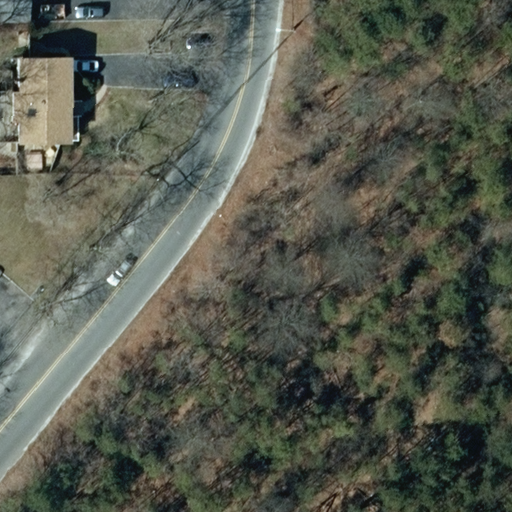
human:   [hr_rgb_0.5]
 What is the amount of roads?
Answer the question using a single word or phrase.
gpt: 1

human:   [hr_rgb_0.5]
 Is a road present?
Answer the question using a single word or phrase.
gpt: yes

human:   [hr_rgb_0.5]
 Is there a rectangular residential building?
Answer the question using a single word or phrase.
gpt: no

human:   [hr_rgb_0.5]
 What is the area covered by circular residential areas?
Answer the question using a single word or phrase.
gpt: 0m2

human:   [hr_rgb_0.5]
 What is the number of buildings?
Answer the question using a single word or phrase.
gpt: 2

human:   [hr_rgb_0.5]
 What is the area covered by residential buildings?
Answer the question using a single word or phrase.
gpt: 222m2

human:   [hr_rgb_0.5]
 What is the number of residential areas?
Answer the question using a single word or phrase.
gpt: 1

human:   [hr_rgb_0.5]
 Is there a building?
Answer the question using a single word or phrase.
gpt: yes

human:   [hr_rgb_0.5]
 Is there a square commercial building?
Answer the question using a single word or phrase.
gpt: no

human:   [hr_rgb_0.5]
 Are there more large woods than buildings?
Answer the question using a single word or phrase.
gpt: no

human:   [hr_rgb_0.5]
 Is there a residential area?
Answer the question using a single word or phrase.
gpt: yes

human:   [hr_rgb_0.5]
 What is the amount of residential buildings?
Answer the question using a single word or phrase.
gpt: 1

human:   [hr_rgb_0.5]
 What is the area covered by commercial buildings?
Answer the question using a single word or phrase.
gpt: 0m2

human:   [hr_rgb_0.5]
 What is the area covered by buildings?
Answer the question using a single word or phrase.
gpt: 241m2

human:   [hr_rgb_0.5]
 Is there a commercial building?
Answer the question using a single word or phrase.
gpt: no

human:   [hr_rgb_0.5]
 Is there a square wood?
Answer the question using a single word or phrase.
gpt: no

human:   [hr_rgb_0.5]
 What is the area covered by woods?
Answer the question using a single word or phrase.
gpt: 6505m2

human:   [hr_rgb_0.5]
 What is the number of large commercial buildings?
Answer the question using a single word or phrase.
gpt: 0

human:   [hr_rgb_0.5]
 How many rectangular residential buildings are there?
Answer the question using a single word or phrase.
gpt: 0

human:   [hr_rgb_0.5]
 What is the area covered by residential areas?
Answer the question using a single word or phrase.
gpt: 4525m2

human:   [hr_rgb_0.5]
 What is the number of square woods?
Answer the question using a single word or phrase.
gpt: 0

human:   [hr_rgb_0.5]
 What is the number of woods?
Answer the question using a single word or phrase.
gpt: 1

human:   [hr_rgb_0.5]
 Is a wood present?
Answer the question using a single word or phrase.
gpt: yes

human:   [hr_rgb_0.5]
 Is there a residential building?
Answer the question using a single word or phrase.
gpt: yes

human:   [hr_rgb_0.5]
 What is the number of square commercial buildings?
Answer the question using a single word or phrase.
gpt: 0

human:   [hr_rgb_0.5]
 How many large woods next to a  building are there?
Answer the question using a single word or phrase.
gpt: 1

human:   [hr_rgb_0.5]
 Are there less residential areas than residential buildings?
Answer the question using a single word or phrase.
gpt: no

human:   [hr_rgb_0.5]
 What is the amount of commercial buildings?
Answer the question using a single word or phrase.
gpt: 0

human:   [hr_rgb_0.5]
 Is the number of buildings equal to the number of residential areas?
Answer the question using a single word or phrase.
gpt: no

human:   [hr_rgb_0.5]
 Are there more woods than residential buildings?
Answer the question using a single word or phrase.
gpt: no

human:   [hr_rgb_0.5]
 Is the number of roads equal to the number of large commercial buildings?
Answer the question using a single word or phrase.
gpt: no

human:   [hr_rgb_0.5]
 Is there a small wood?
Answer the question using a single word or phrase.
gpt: no

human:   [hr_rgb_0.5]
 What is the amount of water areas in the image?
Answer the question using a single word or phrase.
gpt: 0

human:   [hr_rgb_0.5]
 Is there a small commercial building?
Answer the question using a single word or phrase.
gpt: no

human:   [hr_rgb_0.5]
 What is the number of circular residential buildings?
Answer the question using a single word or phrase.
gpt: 0

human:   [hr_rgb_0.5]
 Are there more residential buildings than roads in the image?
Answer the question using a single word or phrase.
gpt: no

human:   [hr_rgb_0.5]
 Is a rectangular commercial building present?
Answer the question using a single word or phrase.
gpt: no

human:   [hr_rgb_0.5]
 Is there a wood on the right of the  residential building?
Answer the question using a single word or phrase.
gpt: yes

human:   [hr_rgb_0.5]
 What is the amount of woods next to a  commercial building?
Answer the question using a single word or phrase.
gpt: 0

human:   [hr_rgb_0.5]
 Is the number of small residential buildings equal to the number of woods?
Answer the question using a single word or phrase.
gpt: no

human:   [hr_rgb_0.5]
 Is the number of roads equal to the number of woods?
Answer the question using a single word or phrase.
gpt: yes

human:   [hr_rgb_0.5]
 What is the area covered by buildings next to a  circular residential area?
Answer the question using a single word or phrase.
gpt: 0m2

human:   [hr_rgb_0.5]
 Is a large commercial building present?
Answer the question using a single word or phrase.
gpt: no

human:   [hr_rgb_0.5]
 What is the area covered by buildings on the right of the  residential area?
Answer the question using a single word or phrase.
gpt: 241m2

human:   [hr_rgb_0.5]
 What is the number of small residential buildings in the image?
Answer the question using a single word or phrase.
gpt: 0

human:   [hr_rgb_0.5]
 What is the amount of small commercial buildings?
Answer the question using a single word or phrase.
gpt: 0

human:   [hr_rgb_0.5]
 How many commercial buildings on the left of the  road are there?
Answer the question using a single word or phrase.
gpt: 0

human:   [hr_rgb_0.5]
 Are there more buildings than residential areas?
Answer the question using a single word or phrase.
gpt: yes

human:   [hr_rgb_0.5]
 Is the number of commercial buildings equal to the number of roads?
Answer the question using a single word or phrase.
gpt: no

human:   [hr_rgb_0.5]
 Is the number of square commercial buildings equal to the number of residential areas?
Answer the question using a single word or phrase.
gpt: no

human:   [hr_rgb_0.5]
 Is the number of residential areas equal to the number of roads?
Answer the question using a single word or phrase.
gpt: yes

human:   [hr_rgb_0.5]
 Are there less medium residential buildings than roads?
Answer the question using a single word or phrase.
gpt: no

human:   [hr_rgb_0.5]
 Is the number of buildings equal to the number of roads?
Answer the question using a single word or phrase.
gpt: no

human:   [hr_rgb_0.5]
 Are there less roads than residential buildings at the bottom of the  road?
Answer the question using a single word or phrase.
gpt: no

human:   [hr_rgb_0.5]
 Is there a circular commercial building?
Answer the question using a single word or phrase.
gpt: no

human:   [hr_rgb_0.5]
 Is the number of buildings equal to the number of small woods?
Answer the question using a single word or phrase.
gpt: no

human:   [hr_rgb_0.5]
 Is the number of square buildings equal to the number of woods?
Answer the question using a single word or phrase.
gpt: no

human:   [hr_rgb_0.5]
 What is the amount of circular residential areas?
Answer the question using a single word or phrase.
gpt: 0

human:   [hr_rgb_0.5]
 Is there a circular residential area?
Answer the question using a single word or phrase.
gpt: no

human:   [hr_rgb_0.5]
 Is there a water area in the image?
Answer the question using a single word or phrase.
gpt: no

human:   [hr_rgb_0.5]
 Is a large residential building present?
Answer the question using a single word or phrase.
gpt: no

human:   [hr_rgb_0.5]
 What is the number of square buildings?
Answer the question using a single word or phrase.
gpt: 0

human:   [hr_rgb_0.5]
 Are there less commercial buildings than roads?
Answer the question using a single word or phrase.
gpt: yes

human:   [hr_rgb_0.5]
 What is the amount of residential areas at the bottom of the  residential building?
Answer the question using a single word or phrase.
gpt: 1